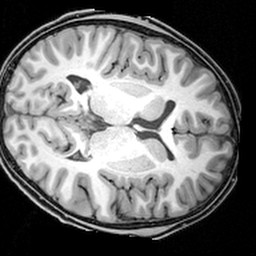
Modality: T1w
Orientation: axial
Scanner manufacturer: siemens
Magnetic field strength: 3 T
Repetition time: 1.9 s
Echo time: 0.00397 s